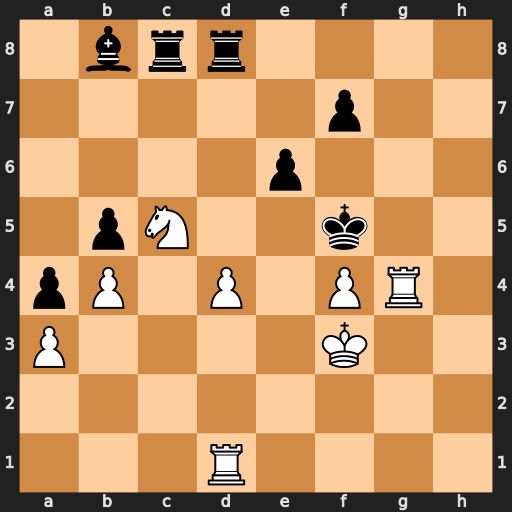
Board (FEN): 1brr4/5p2/4p3/1pN2k2/pP1P1PR1/P4K2/8/3R4
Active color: w
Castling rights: -
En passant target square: -
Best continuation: Ne4 Rg8 Rdg1 Rxg4 Rxg4 Bxf4 Rxf4+